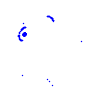
Particle: kaon